Question: I am trying to activate a progressbar countdown after I push abutton. So the button will be disabled for 90 seconds. After the progressbar arrived to 90, the button will be active again.
How to do that?

Below is what I was able to achieve so far:
'''
class BoatMap extends Component {
constructor(props) {
super(props);
this.state = {
buttonEnabled: true
};
this.updateRequest = this.updateRequest.bind(this);
}
updateRequest() {
const url =
'html request for API';
console.log(url);
fetch(url, fetchConfig)
.then((jsonObject) => {
// fetching data
})
});
this.setState({
buttonEnabled: false
});
setTimeout(() => {
this.setState({ buttonEnabled: true });
});
}
render() {
return (
<div className="google-map">
<GoogleMapReact>
<div class="progress-circle p0">
<span>0%</span>
<div class="left-half-clipper">
<div class="first50-bar" />
<div class="value-bar" />
</div>
</div>
<button className="btn-next-request" onClick={() => this.updateRequest()}>
Time to Next API Request
</button>
</GoogleMapReact>
</div>
);
}
}
'''
1) I came across the <URL> but was not able to figure out how to implement it yet.
2) <URL> is a good source too. However I am not sure about the approach it was taken. Despite that, I was able thanks to that post to set the 'button' call. I can confirm that the 'button' is correctly functioning and sending the request.
3) In addition this is another good source, although it is using 'jquery'. I am not very familiar with 'jquery' but this could be a good approach. However, I would prefer not to mix too many things.
Thanks for pointing in the right direction to solve this problem.
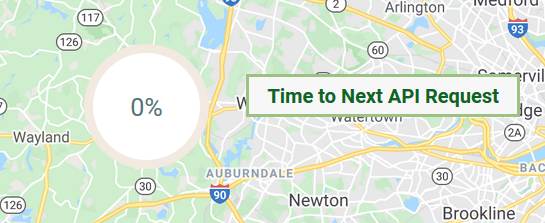
Answer: setTimeout/setInterval are not 100% accurate. The best way to achieve this would be to store the 'new Date()' on button click, and then use setInterval to update the progress.
The solution would look like this:
'''
class BoatMap extends Component {
constructor(props) {
super(props);
this.state = {
buttonEnabled: true,
buttonClickedAt: null,
progress: 0,
};
this.updateRequest = this.updateRequest.bind(this);
this.countdownInterval = null;
}
componentDidMount() {
this.countdownInterval = setInterval(() => {
if (!this.state.buttonClickedAt) return;
const date = new Date();
const diff = Math.floor((date.getTime() - this.state.buttonClickedAt.getTime()) / 1000);
if (diff < 90) {
this.setState({
progress: diff,
buttonEnabled: false,
});
} else {
this.setState({
progress: 0,
buttonClickedAt: null,
buttonEnabled: true,
});
}
}, 500);
}
componentWillUnmount() {
clearInterval(this.countdownInterval);
}
updateRequest() {
const url =
'html request for API';
console.log(url);
fetch(url, fetchConfig)
.then((jsonObject) => {
// fetching data
})
});
this.setState({
buttonEnabled: false,
buttonClickedAt: new Date(),
progress: 0,
});
}
render() {
return (
<div className="google-map">
<GoogleMapReact>
<div class="progress-circle p0">
<span>{this.state.progress}%</span>
<div class="left-half-clipper">
<div class="first50-bar" />
<div class="value-bar" />
</div>
</div>
<button className="btn-next-request" onClick={() => this.updateRequest()}>
Time to Next API Request
</button>
</GoogleMapReact>
</div>
);
}
}
'''